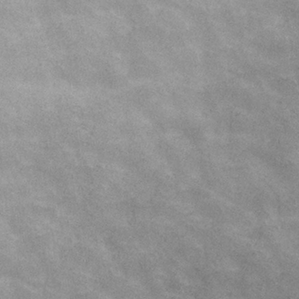
Label: frost